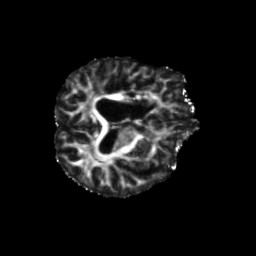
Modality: FA
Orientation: axial
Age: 70
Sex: male
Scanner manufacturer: siemens
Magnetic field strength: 3 T
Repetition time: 5.47 s
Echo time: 0.0854 s